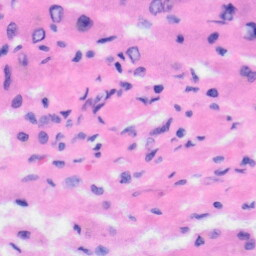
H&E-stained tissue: Liver